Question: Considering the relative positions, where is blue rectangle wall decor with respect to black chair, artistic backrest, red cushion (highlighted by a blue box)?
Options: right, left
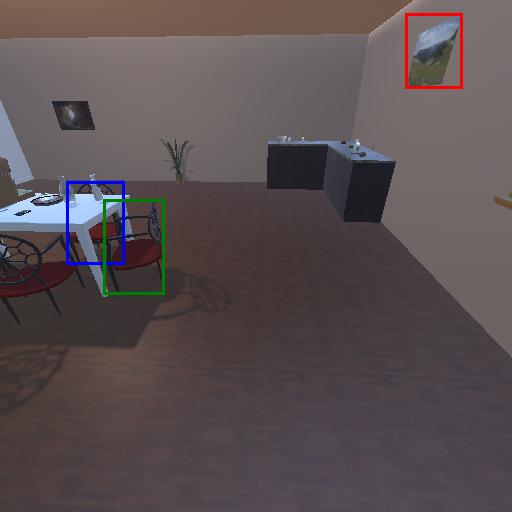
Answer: right